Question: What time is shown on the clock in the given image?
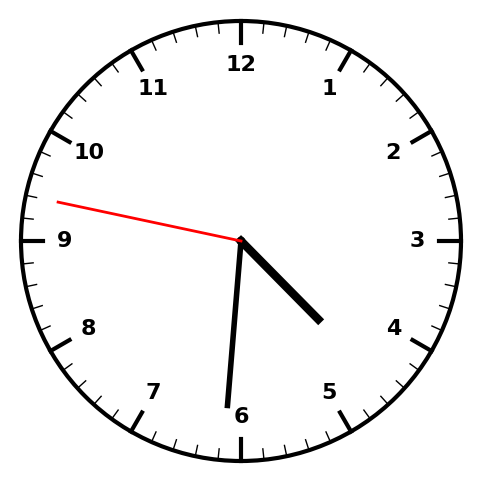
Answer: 04:30:47